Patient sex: F
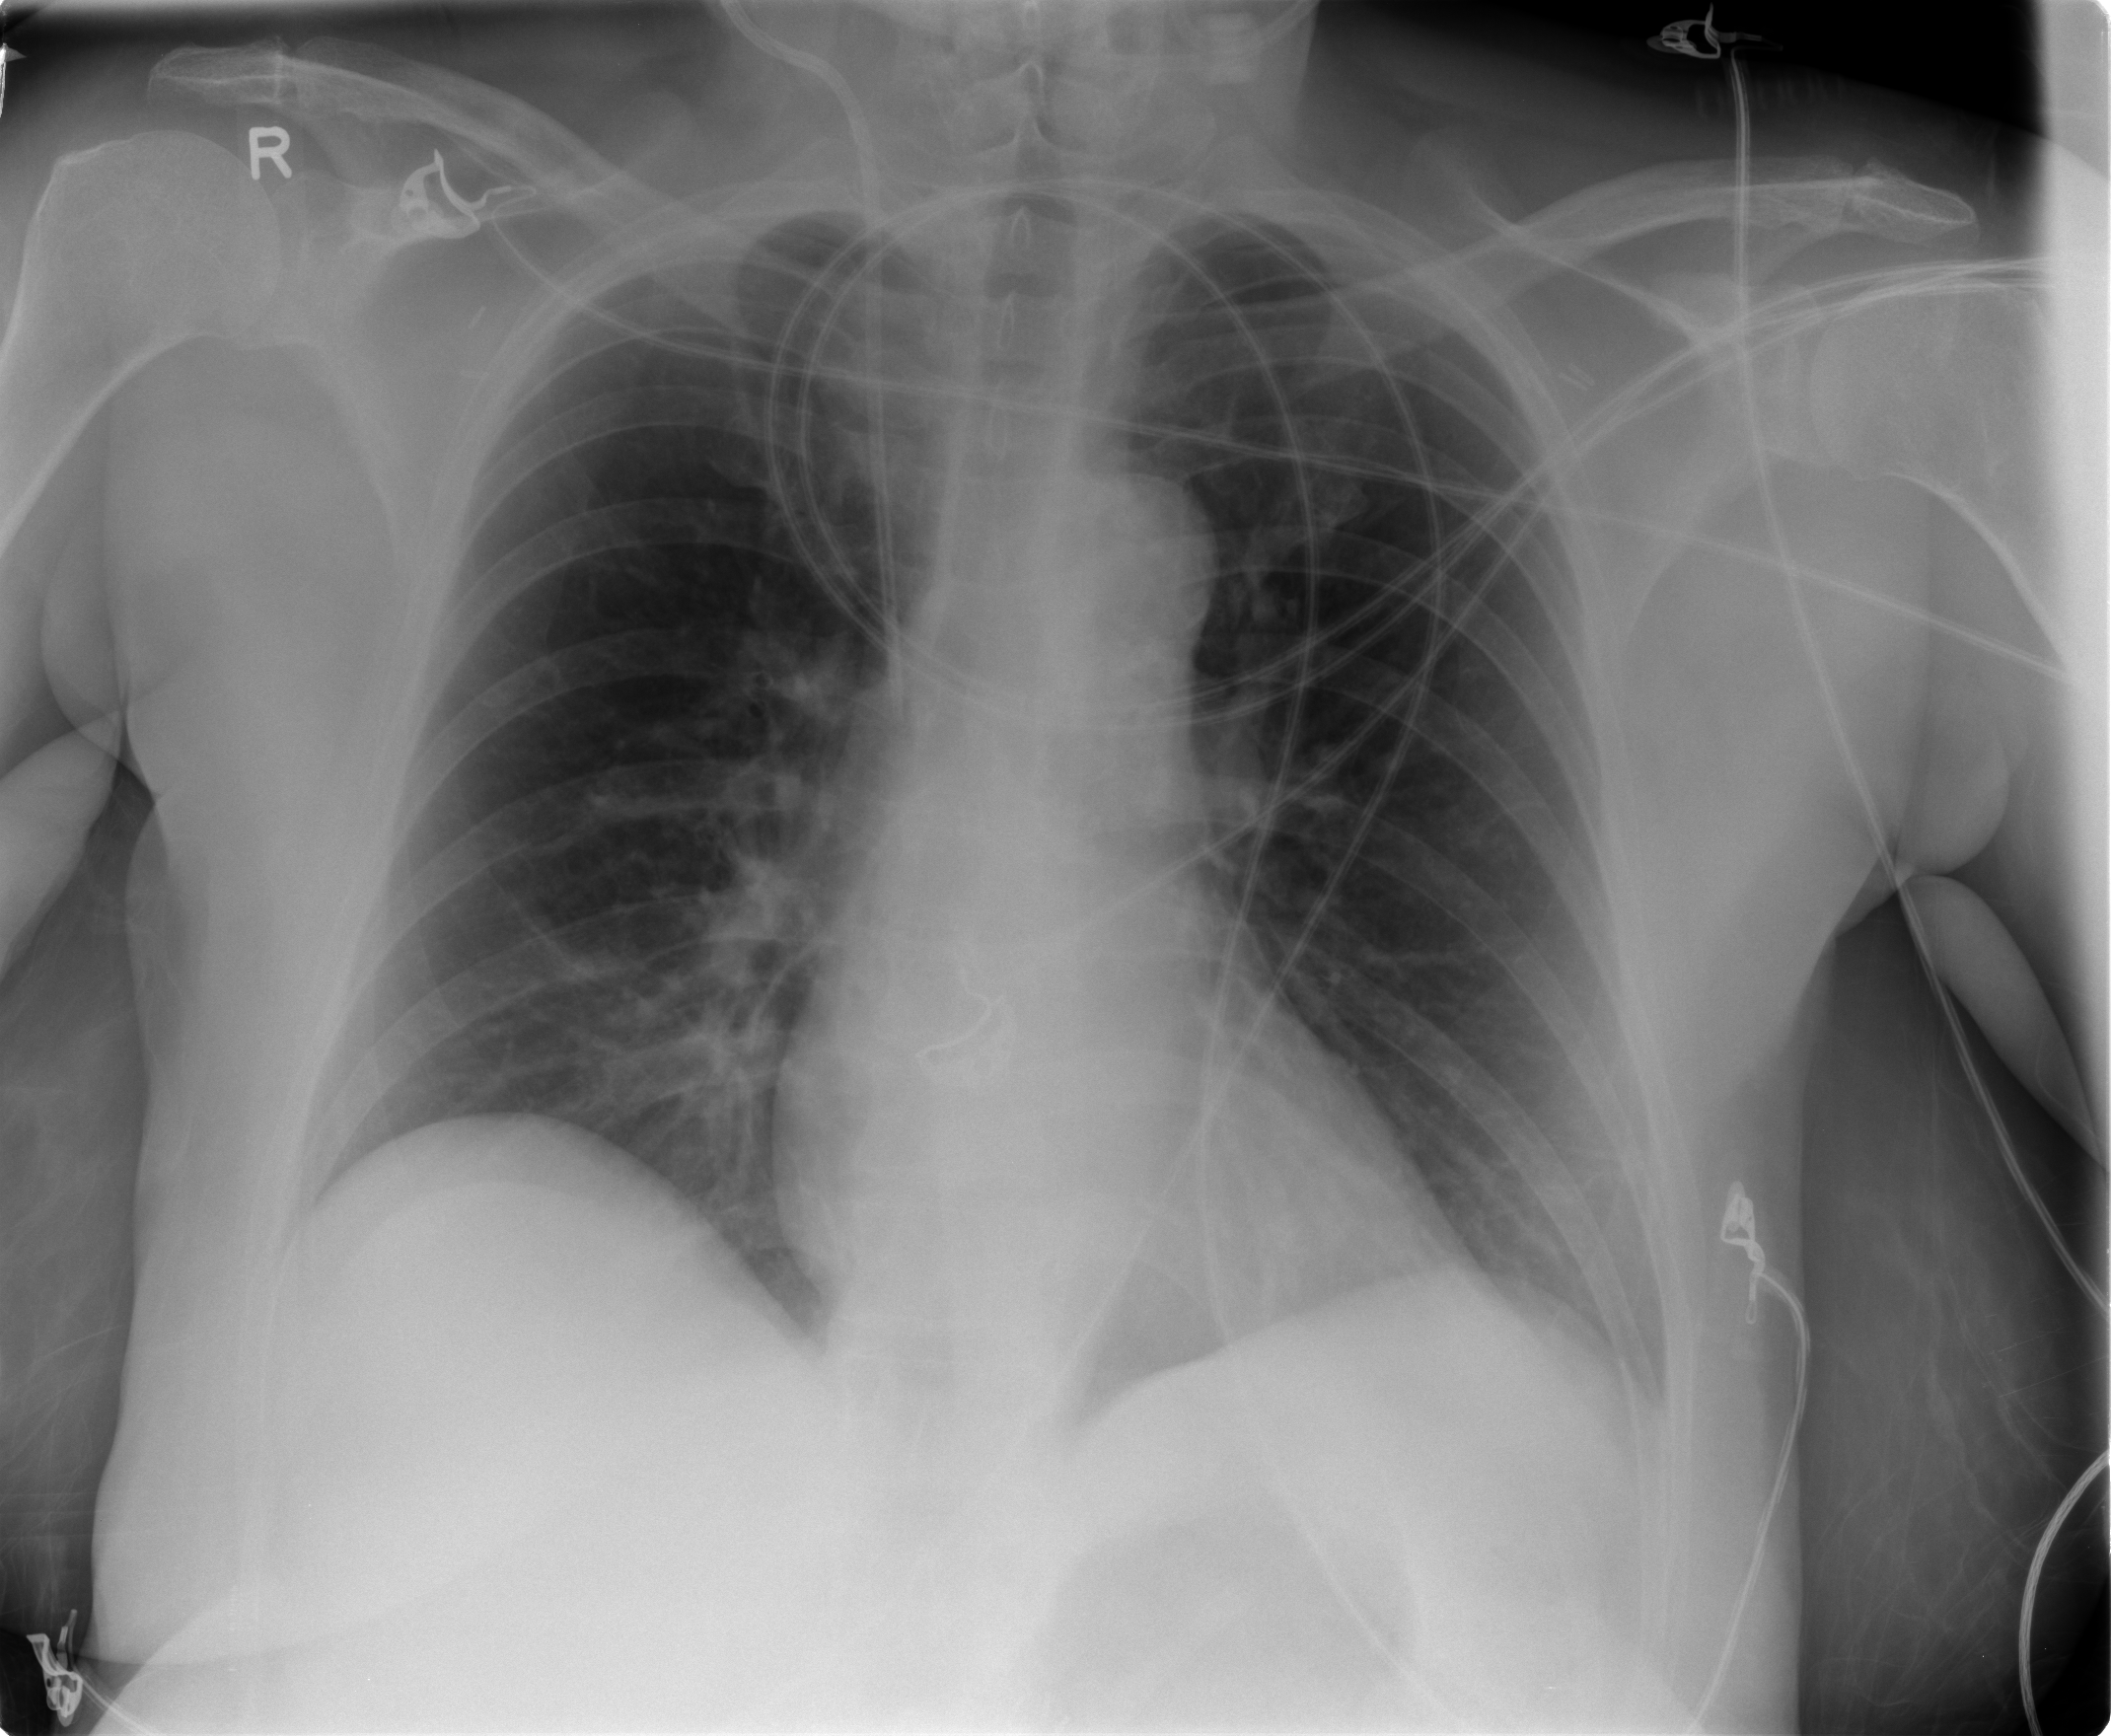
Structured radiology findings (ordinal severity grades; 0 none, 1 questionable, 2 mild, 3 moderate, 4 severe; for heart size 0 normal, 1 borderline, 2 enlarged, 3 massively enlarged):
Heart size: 0
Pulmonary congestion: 0
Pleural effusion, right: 0
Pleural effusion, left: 0
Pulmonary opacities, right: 0
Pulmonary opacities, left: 0
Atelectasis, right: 2
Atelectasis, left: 0